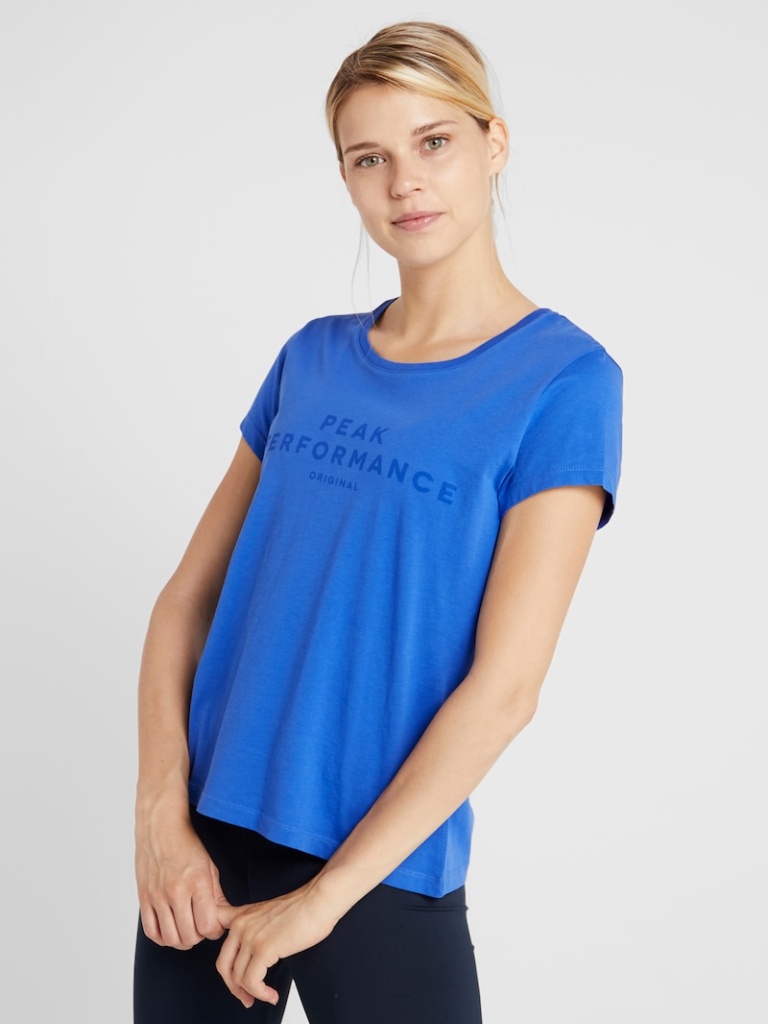
cotton relaxed short sleeve waist length Untucked crew t-shirt